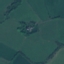
Label: Pasture